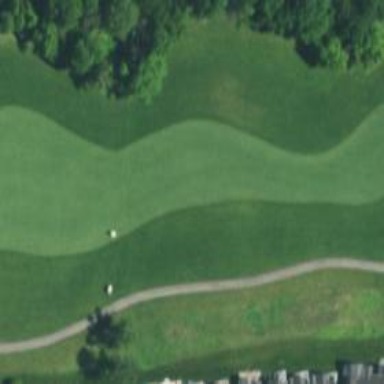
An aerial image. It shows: Golf hole.